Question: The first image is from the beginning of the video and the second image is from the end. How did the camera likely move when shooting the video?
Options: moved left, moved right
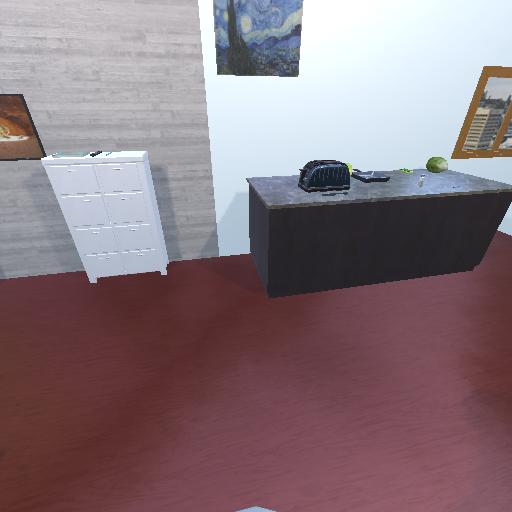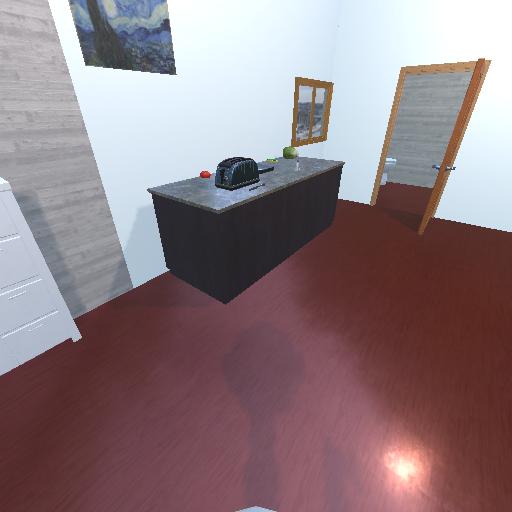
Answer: moved left